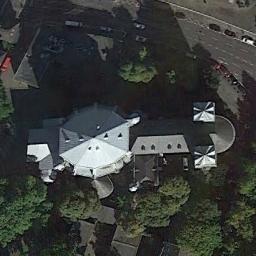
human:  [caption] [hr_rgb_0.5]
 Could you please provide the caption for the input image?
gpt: The white church with two pointed towers and an octagon dome is surrounded by some trees .

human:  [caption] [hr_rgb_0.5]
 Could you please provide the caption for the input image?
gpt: A gray cross-shaped roof with a domed church on the main house, Surrounded by trees, Roads and cars .

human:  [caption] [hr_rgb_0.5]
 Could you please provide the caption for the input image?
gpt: The church with white circular roof is surrounded by many trees .

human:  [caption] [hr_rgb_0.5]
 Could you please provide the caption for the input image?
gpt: This is a church, Which is made up of many rectangles .

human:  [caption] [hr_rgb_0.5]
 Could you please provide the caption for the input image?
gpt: A church with a white roof surrounded by green trees .